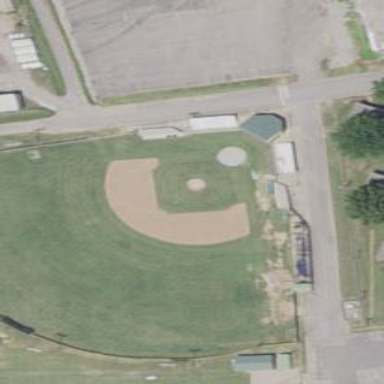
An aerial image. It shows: Baseball pitch for leisure land.